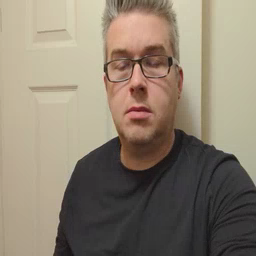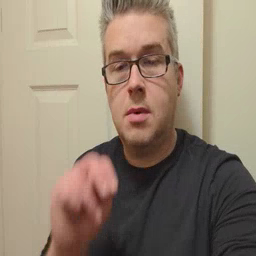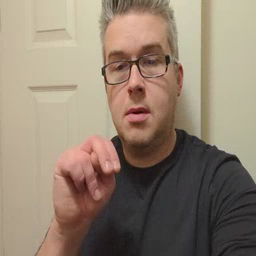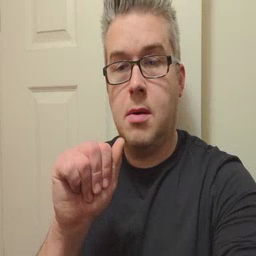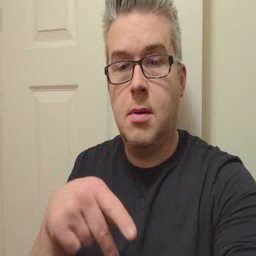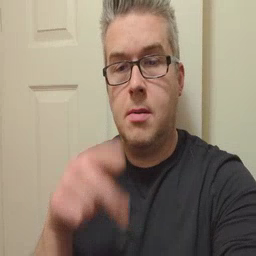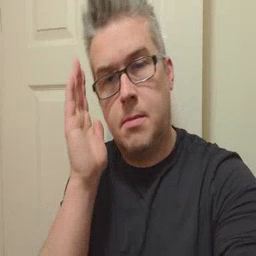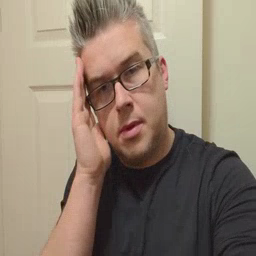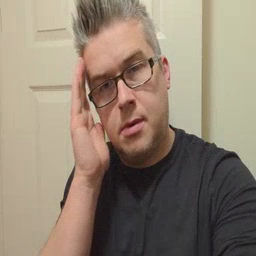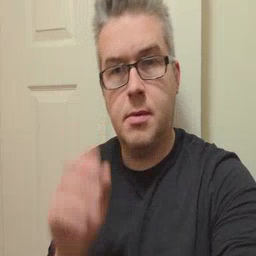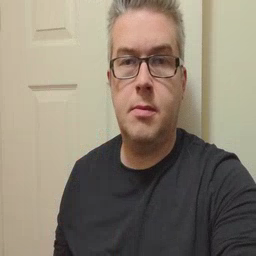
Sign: nap